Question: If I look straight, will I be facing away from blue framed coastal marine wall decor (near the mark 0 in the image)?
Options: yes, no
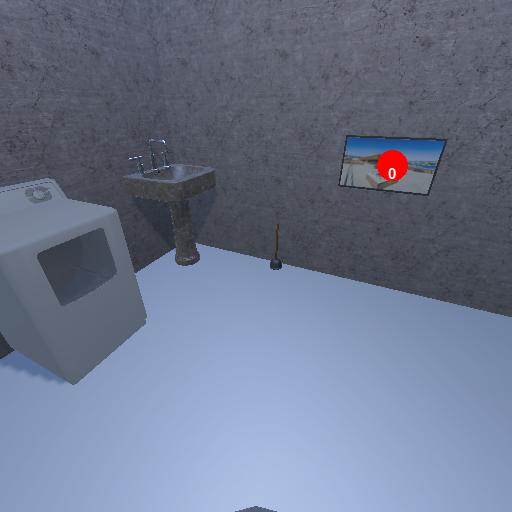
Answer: yes